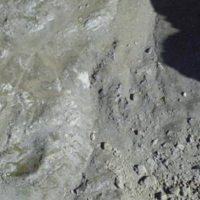
EUNIS habitat code: 48
Species observed at this site:
Capra ibex